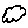
Label: cloud